Interaction volume radius: 5 \u00c5
Interaction volume height: 40 \u00c5
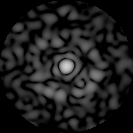
Disorder parameter: 0.882